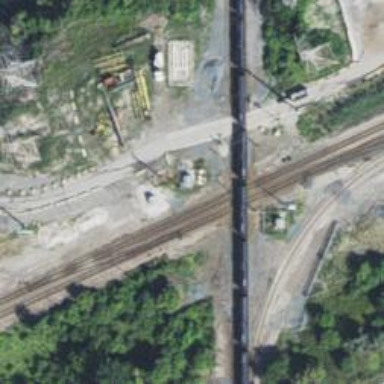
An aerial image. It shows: Railway track.